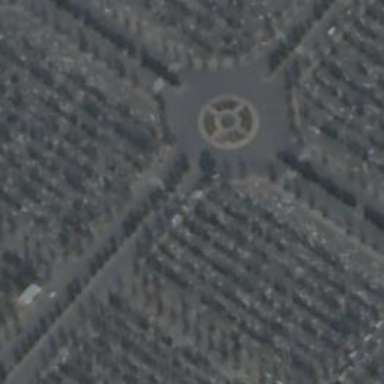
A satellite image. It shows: Cemetery.